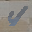
Label: 4